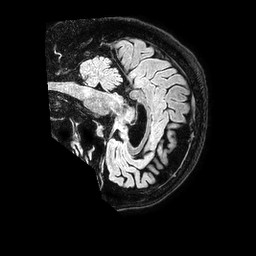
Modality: FLAIR
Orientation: sagittal
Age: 72
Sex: male
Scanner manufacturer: philips
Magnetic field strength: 1.5 T
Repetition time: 4.8 s
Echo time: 0.3 s